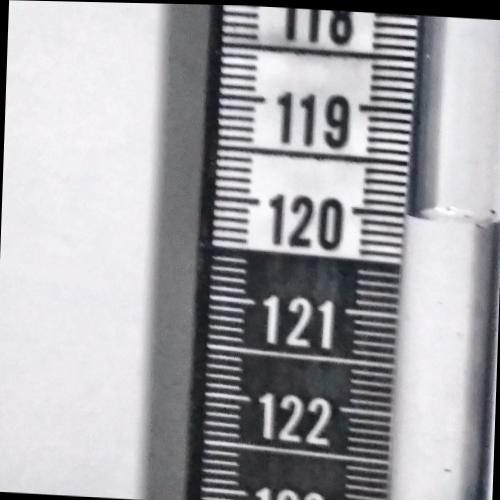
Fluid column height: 120.0 cm